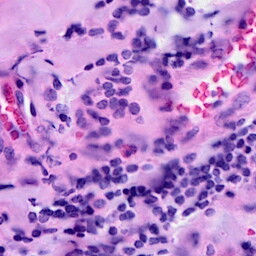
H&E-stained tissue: Breast